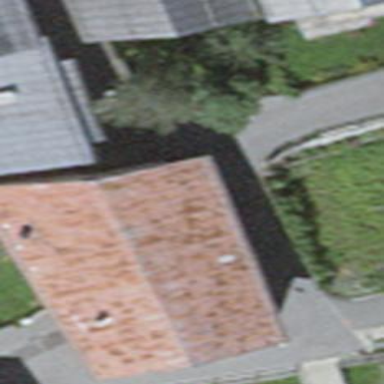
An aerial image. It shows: Building.